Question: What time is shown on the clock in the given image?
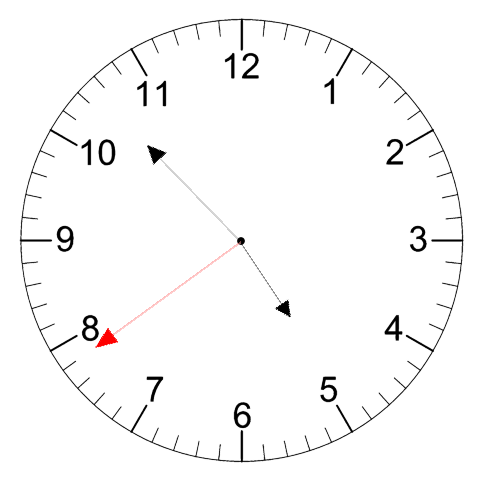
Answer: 04:52:39